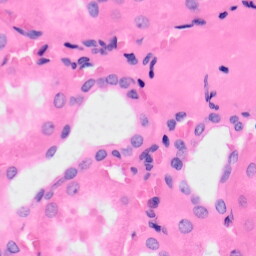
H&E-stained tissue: Kidney